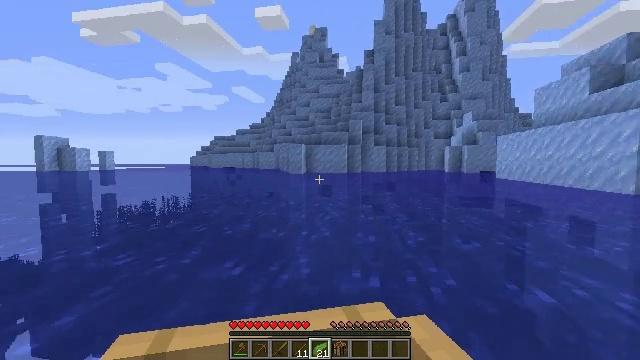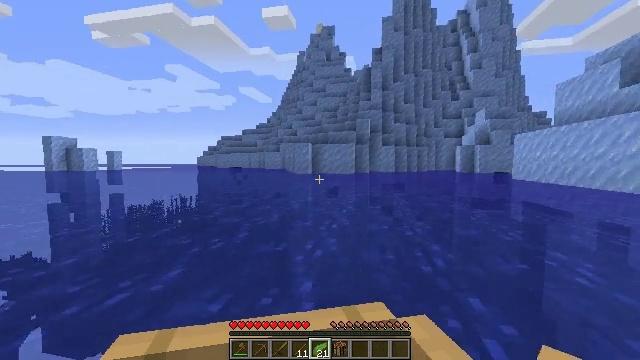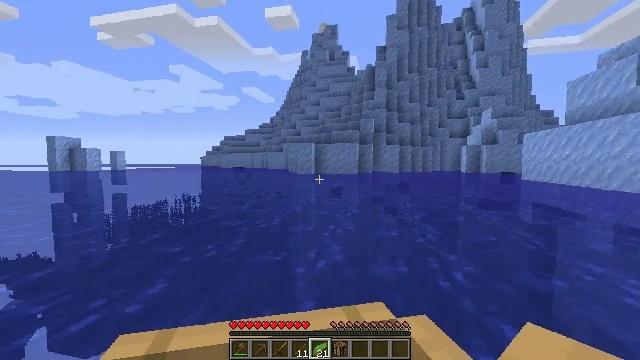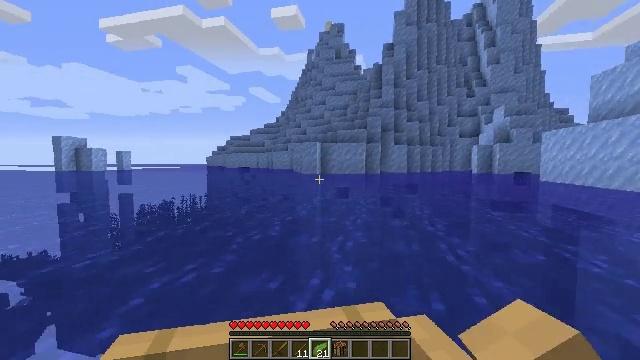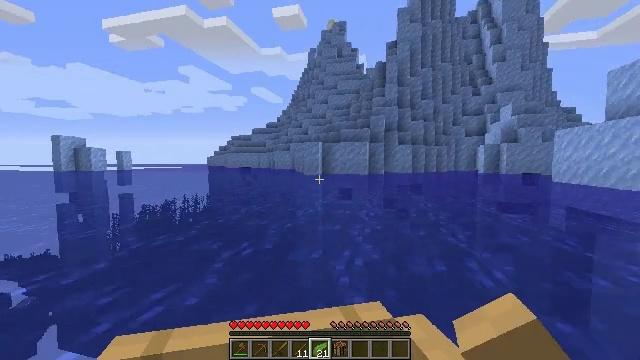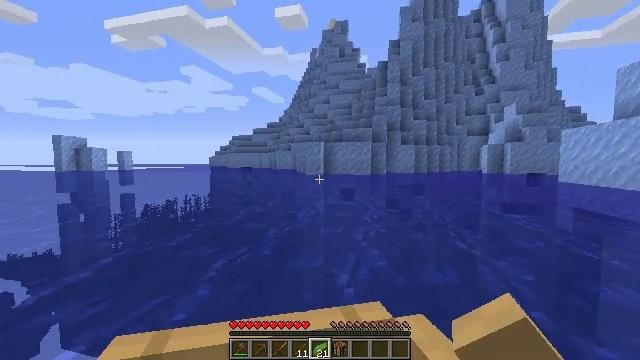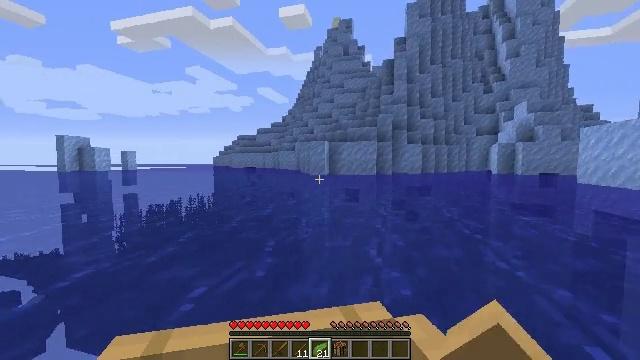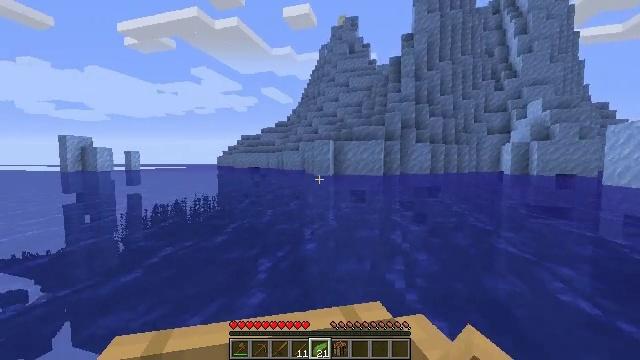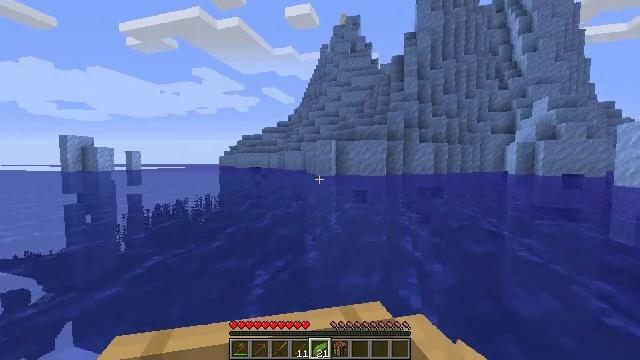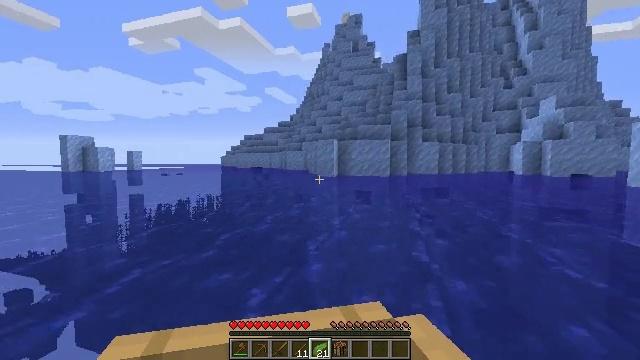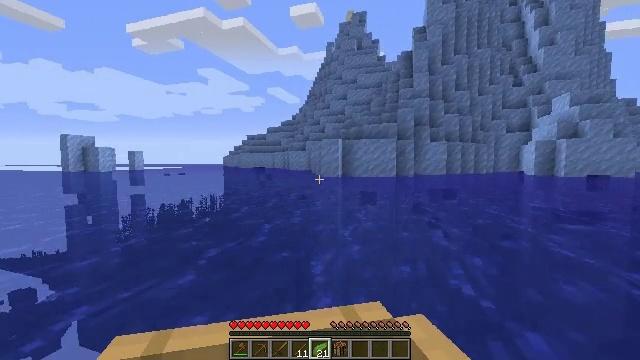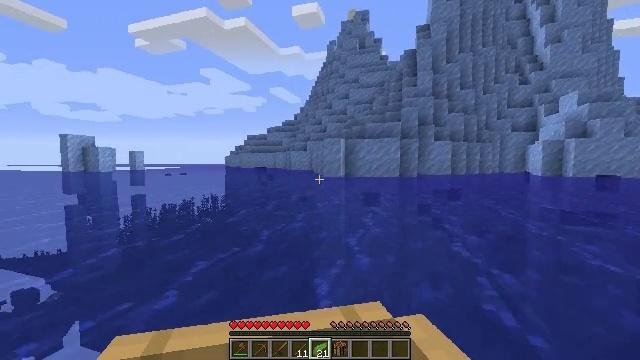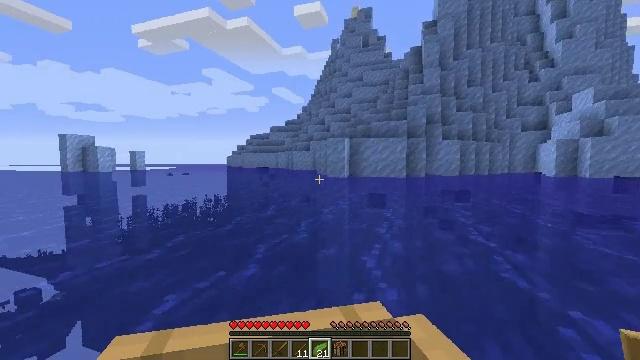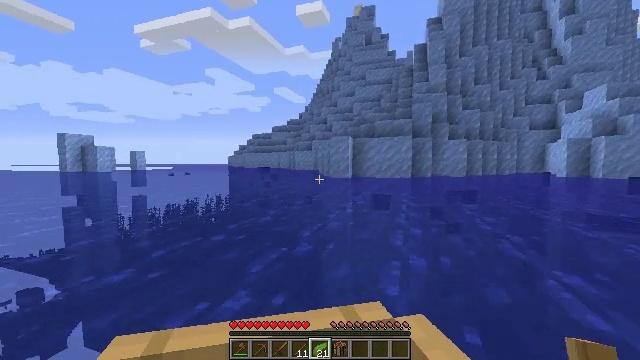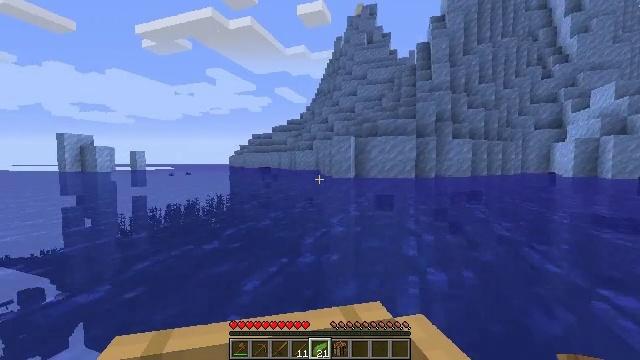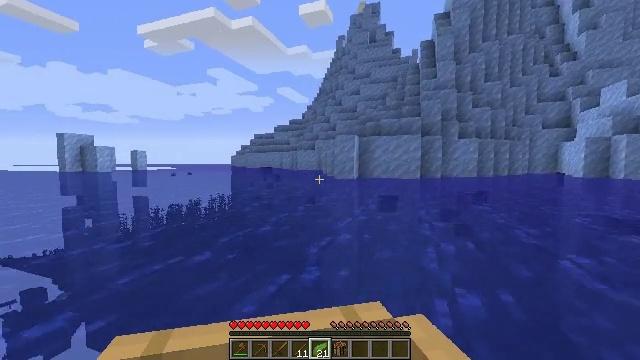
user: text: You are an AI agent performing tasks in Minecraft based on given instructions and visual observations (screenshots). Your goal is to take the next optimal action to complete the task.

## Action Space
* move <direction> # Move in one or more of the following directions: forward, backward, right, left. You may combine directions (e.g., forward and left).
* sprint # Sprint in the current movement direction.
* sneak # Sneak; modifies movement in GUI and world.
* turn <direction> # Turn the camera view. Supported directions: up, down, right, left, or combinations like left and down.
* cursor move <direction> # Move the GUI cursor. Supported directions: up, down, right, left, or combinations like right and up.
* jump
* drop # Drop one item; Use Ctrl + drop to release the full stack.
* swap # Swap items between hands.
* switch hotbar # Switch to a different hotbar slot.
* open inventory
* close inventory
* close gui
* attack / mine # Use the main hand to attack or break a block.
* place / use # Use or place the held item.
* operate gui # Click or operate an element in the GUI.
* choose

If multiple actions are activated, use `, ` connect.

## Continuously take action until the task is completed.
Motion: motion action
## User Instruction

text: Remove kelp and place it on the ground.
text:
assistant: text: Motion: move forward
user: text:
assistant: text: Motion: move forward
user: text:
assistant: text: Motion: move forward
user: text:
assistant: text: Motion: move forward
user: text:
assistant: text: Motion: move forward
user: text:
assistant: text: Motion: move forward
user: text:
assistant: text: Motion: move forward
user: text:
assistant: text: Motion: move forward
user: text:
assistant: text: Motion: move forward
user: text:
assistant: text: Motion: move forward
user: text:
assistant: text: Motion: move forward
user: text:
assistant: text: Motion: move forward
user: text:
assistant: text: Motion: move forward
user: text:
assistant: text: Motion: move forward and move left
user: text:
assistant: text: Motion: move forward and move left
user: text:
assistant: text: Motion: move forward and move left
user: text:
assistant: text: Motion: move forward and move left, turn left
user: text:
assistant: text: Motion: move forward and move left, turn left
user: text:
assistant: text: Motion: move forward and move left, turn left
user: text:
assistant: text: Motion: move forward and move left, turn left
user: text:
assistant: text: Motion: move forward and move left, turn left
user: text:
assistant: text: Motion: move forward
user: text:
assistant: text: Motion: move forward, turn left
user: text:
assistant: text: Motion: move forward
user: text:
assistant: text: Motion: move forward
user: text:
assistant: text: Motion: move forward, turn left
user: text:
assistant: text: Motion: move forward, turn left
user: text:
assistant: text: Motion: move forward
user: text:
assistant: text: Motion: move forward
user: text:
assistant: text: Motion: move forward